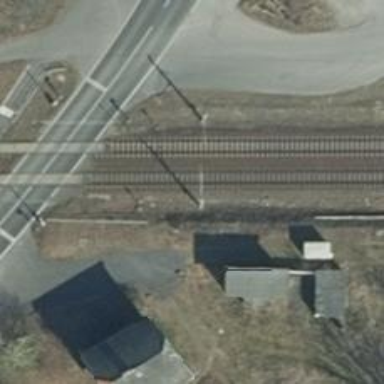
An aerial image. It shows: Railway signal.